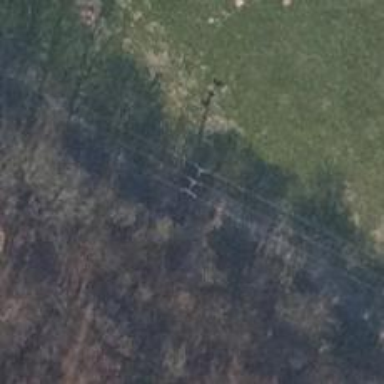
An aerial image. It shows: Power pole.